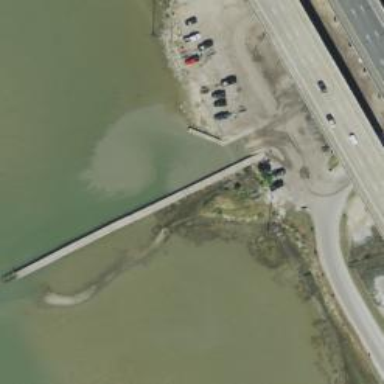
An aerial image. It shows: Slipway on leisure land.